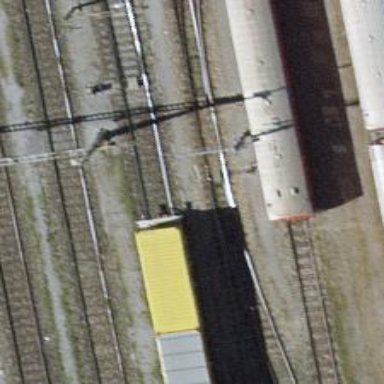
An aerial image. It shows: Railway switch.